Активные ядра галактик (АЯГ) состоят из сверхмассивных черных дыр в центре и излучают большое количество энергии и частиц. Одной из их особенностей являются джеты, которые можно наблюдать с помощью электромагнитных волн, в том числе регистрируя рентгеновское излучение. Джеты (релятивистские струи) представляют собой потоки релятивисткой плазмы, длиной порядка $10^{20}\ \rm{м}$, то есть десятки тысяч световых лет. Рентгеновское излучение джетов объясняется синхротронным излучением релятивистских электронов прецессирующих в магнитном поле джета.
Часть A. Модель джета как 1D (одномерное) течение жидкости (3.8 балла) Джет можно описать так. Поток частиц является установившимся и направлен радиально от центра АЯГ. Поэтому его можно считать одномерным. Плазма находится в механическом равновесии с окружением. Предполагается, что джет набирает массу за счет того, что звезды внутри него теряют массу и отдают её джету. Джет удобно описывать следующими параметрами: расстояние вдоль струи от АЯГ до некоторой точки $s$, и радиус струи в этой плоскости $r$ (рис. 2). Расстояния измеряются в парсеках, где $1\ \text{pc} = 3.086\times 10^{16}\ \textrm{м}$. Скорость потока джета направлена только вдоль струи и является функцией только $s$. Плазма джета состоит из электронов, протонов и некоторых заряженных ядер. Средняя энергия одной частицы в системе отсчета, которая движется вместе с некоторым рассматриваемым местом в джете (далее система отсчета джета), равна $\epsilon_\text{av}=\mu_\text{pp}c^2 + h$, Слагаемое $h$ включает в себя всю тепловую кинетическую энергию и потенциальную энергию. Слагаемое $h$ зависит от давления $P$ и концентрации частиц плазмы $n$. Звезды, которые находятся в джете, теряют часть своей атмосферы. В результате, в джет в единицу объема за единицу времени инжектируется масса $\alpha$, которая находится в покое относительно АЯГ. Данная модель может быть применена к джету Centaurus A. Полная мощность переносимая джетом равна $P_\text{j} = 1\times 10^{36}\ \rm{Дж}\cdot \rm{с}^{-1}$. На рисунке 2 показана схема джета и указаны числовые значения его параметров. $s_1$ координата начала джета, $s_2$ координата конца джета. Средняя масса частицы джета равна $\mu_\text{pp} = 0.59 m_\text{p}$, а $h=\frac{13}{4}P/n$. Давление в плазме окружающей джет равно $P(s) = 5.7 \times 10^{-12} \left(\frac{s}{s_0}\right)^{-1.5} \ \rm{Па}$, где $s_0=1\ \text{kpc}$.  В некоторой точке $s$ джет описывается следующими параметрами, каждый зависит от расстояния:
Найдите концентрацию частиц в системе отсчета АЯГ $n'(s)$, через концентрацию частиц в системе отсчета джета $n(s)$ и другие параметры. Система отсчета джета в каждой точке движется с той же скоростью, что и джет в этой точке.
Найдите количество частиц в единицу времени $F_p(s)$, которые пересекают сечение джета площадью $A(s)$ на расстоянии $s$ от АЯГ.
Запишите уравнение непрерывности для количества частиц, втекающих и вытекающих из джета, через параметры $s_1$ и $s_2$, полный объём джета $V$, и другие необходимые параметры.
Запишите соотношение для энергий за единицу времени, втекающей и вытекающей из джета. Выразите эти величины через скорости джета, площади поперечного сечения, концентрации в системе отсчета джета в точках $s_1$ и $s_2$, полный объём джета $V$ и другие необходимые параметры. Мощность, переносимая джетом определяется как сумма всей кинетической энергии потока и полной тепловой энергии потока, поэтому $$P_{\text j}(s)=F_{\text E}(s) - \dot{M}c^2$$ где $F_{\text E}(s)$ — количество энергии за единицу времени, переносимой джетом через некоторое сечение в точке $s$, и $\dot{M}$ — масса, переносимая джетом через некоторое сечение на расстоянии $s$ от АЯГ.
Используйте ответы предыдущих частей и найдите $\frac{dP_\text{j}}{ds}$.
Вычислите $\dot{M}_1$в точке $s_1$, и $\dot{M}_2$ в точке $s_2$,
Найдите выражения для величины импульса переносимого за единицу времени $\Pi$, через сечение джета Centaurus A. Также вычислите эту величину.
Найдите и вычислите силу $F_{\text{Pr}}$, действующую на джет и возникающую из-за внешнего давления.
Часть B. Газ ультрарелятивистских электронов (2.2 балла) Рассмотрим газ ультрарелятивистских электронов ($\gamma\gg 1$), с изотропным распределением скоростей (не зависят от направления). Концентрация частиц с энергиями в интервале от $\epsilon$ до $\epsilon + d\epsilon$ равна $f(\epsilon) d\epsilon$, где $\epsilon$ — энергия одной частицы. Площадь стенки, с которой взаимодействует газ, равна $\Delta A$.
Запишите ожидаемое соотношение между $\Pi$ и $F_{\text{Pr}}$. Также вычислите разницу (в процентах) между значением $\Pi$ из A.7 и ожидаемым значением.
Запишите в виде интеграла выражение для полной энергии единицы объёма для газа электронов.
Найдите выражение скорости изменения z-компоненты (перпендикулярной стенке) импульса $\Delta p_\text{z}/\Delta t$ всех частиц газа ударившихся о стенку.
Выведите уравнение состояния для газа ультрарелятивистских электронов, связывающее давление, объём и полную внутреннюю энергию.
Часть C. Синхротронное излучение (1.7 балла) В джетах из АЯГ содержится много высокоэнергетических электронов, которые в сильных магнитных полях излучают. Эти электроны можно считать ультрарелятивистскими: $\gamma\gg 1$.
Выведите связь между давлением и объёмом для адиабатического процесса над ультрарелятивистским газом.
Найдите выражение для угловой скорости прецессии $\Omega$ электрона с гамма-фактором $\gamma$. Угол между магнитным полем $B$ и направлением движения электрона $\phi$. Так как электрон в магнитном поле движется ускоренно, он излучает электромагнитные волны. В системе, сопутствующей системе отсчета, которая движется с текущей скоростью электрона, нет выделенного направления для излучения. Однако, в системе отсчета наблюдателя ультрарелятивистские $\gamma \gg 1$ электроны в основном излучают вперёд в конус с $\theta \lesssim 1/\gamma$ (то есть, угол раствора конуса $2/\gamma$). Так как электрон прецессирует в магнитном поле, наблюдатель будет фиксировать только короткие вспышки излучения, так как линия наблюдения иногда оказывается в конусе.
Найдите продолжительность вспышек $\Delta t$ синхротронного излучения, которые увидит наблюдатель. Гамма-фактор электрона $\gamma$, угол между магнитным полем и направлением движения электрона $\phi$.
Отсюда оцените характерную частоту $\nu_{\text{chr}}$ синхротронной вспышки. Полная мощность синхротронного излучения $$P_\text{s}=\frac{1}{6\pi\varepsilon_0}\left(\frac{q^4 B^2 \sin^2\phi}{m^4c^5}\right) E^2 \nonumber$$
Часть D. Синхротронное излучение АЯГ джета (2.3 балла) Обычно распределение электронов по энергии в джете описывается степенным законом вида $f(\epsilon)=\kappa \epsilon^{-p}$, где $f(\epsilon) d\epsilon$ — концентрация частиц с энергией в интервале от $\epsilon$ до $\epsilon + d\epsilon$. Соответствующий спектр синхротронного излучения зависит от распределения энергии электронов, а не от спектра для отдельного электрона. Этот спектр таков: $$j(\nu)d\nu \propto B^{(1+p)/2} \nu^{(1-p)/2} d\nu \ \ .$$ Здесь $j(\nu)d\nu$ плотность излученной энергии фотонов в диапазоне частот от $\nu$ до $\nu+\:d\nu$. Наблюдение джета Centaurus A и других показало структуру с характерными яркими областями, названных узлами. Наблюдение этих узлов в течении долгого времени показало как их перемещение, так и изменение яркости. Уменьшение яркости происходит либо из-за адиабатического расширения газа в узлах, либо синхротронного охлаждения электронов в узлах. Рассмотрим произвольный объём плазмы. Считайте, что магнитный поток через поверхность границы объёма остаётся постоянным, даже если объём изменил форму или размер.
Оцените время $\tau$ за которое электрон с энергией $E$ потеряет свою энергию. Процесс называется синхротронным охлаждением.
Сферический узел изотропно расширяется от объёма $V_0$ до объёма $V$. Начальное магнитное поле однородно и равно $B_0$. найдите магнитное поле $B$ в расширившемся узле.
Найдите$f(\epsilon)$, распределение электронов по энергиям, после адиабатического расширения сферического узла до объёма $V$. Считайте, что при объёме $V_0$ начальное распределение электронов по энергиям $f_0(\epsilon)=\kappa_0 \epsilon^{-p}$, где $f_0(\epsilon) d\epsilon$ — есть концентрация электронов с энергией в диапазоне от $\epsilon$ до $\epsilon + d\epsilon$.
Рассмотрим как синхротронное охлаждение повлияет на распределение электронов. Рассмотрим распределение электронов по энергиям как функцию энергии $\epsilon$. Как изменится функция спустя некоторое время синхротронного охлаждения? Станет ли она более пологой, крутой, или не изменится? Поясните свой ответ, рассмотрев два электрона с энергиями $\epsilon_1<\epsilon_2$. Таблица с данными наблюдений узлов (темных точек) в джетах двух АЯГ Centaurus A (Cen A) и M87.
В таблице листа ответов укажите, какая причина наиболее вероятна для уменьшения яркости каждого узла. Также укажите, на основе какого такого пункта задачи вы сделали вывод?
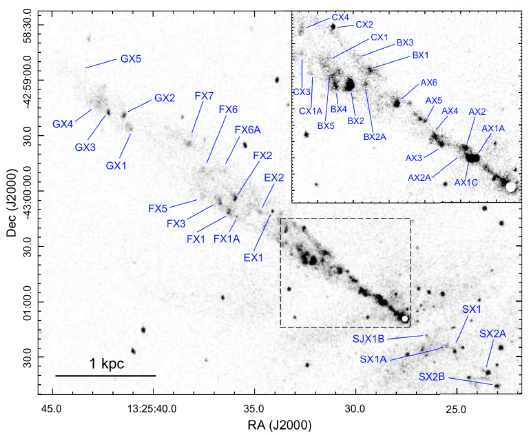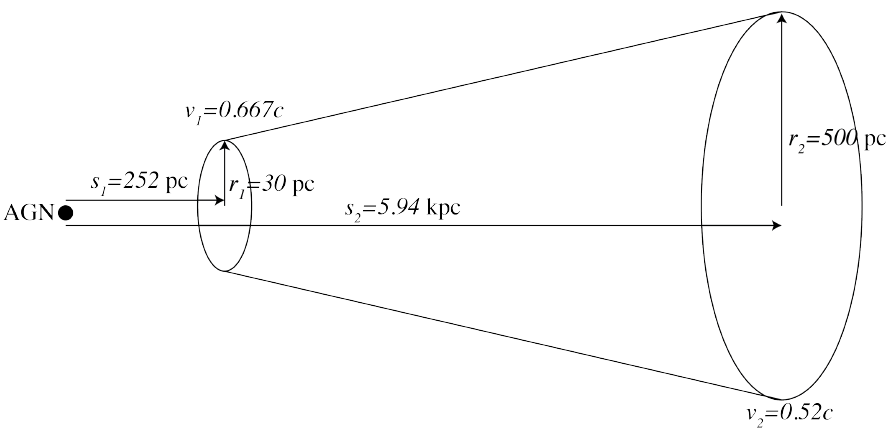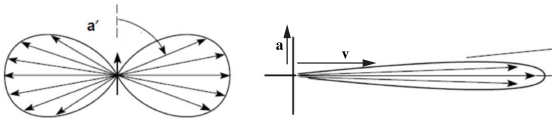
Найдите концентрацию частиц в системе отсчета АЯГ $n'(s)$, через концентрацию частиц в системе отсчета джета $n(s)$ и другие параметры. Система отсчета джета в каждой точке движется с той же скоростью, что и джет в этой точке.

Найдите количество частиц в единицу времени $F_p(s)$, которые пересекают сечение джета площадью $A(s)$ на расстоянии $s$ от АЯГ.

Запишите уравнение непрерывности для количества частиц, втекающих и вытекающих из джета, через параметры $s_1$ и $s_2$, полный объём джета $V$, и другие необходимые параметры.

Запишите соотношение для энергий за единицу времени, втекающей и вытекающей из джета. Выразите эти величины через скорости джета, площади поперечного сечения, концентрации в системе отсчета джета в точках $s_1$ и $s_2$, полный объём джета $V$ и другие необходимые параметры.

Используйте ответы предыдущих частей и найдите $\frac{dP_\text{j}}{ds}$.

Вычислите $\dot{M}_1$в точке $s_1$, и $\dot{M}_2$ в точке $s_2$,

Найдите выражения для величины импульса переносимого за единицу времени $\Pi$, через сечение джета Centaurus A. Также вычислите эту величину.

Найдите и вычислите силу $F_{\text{Pr}}$, действующую на джет и возникающую из-за внешнего давления.

Запишите ожидаемое соотношение между $\Pi$ и $F_{\text{Pr}}$.   Также вычислите разницу (в процентах) между значением $\Pi$ из A.7 и ожидаемым значением.

Запишите в виде интеграла выражение для полной энергии единицы объёма для газа электронов.

Найдите выражение скорости изменения z-компоненты (перпендикулярной стенке) импульса $\Delta p_\text{z}/\Delta t$ всех частиц газа ударившихся о стенку.

Выведите уравнение состояния для газа ультрарелятивистских электронов, связывающее давление, объём и полную внутреннюю энергию.

Выведите связь между давлением и объёмом для адиабатического процесса над ультрарелятивистским газом.

Найдите выражение для угловой скорости прецессии $\Omega$ электрона с гамма-фактором $\gamma$. Угол между магнитным полем $B$ и направлением движения электрона $\phi$.

Найдите продолжительность вспышек $\Delta t$ синхротронного излучения, которые увидит наблюдатель. Гамма-фактор электрона $\gamma$, угол между магнитным полем и направлением движения электрона $\phi$.

Отсюда оцените характерную частоту $\nu_{\text{chr}}$ синхротронной вспышки.

Оцените время $\tau$ за которое электрон с энергией $E$ потеряет свою энергию. Процесс называется синхротронным охлаждением.

Сферический узел изотропно расширяется от объёма $V_0$ до объёма $V$. Начальное магнитное поле однородно и равно $B_0$. найдите магнитное поле $B$ в расширившемся узле.

Найдите$f(\epsilon)$, распределение электронов по энергиям, после адиабатического расширения сферического узла до объёма $V$. Считайте, что при объёме $V_0$ начальное распределение электронов по энергиям $f_0(\epsilon)=\kappa_0 \epsilon^{-p}$, где $f_0(\epsilon) d\epsilon$ — есть концентрация электронов с энергией в диапазоне от $\epsilon$ до $\epsilon + d\epsilon$.

Рассмотрим как синхротронное охлаждение повлияет на распределение электронов. Рассмотрим распределение электронов по энергиям как функцию энергии $\epsilon$. Как изменится функция спустя некоторое время синхротронного охлаждения? Станет ли она более пологой, крутой, или не изменится? Поясните свой ответ, рассмотрев два электрона с энергиями $\epsilon_1<\epsilon_2$.

В таблице листа ответов укажите, какая причина наиболее вероятна для уменьшения яркости каждого узла. Также укажите, на основе какого такого пункта задачи вы сделали вывод?
Темы:
T, Азиатские